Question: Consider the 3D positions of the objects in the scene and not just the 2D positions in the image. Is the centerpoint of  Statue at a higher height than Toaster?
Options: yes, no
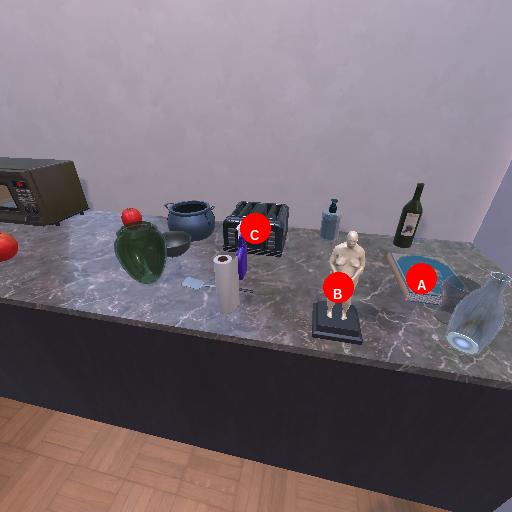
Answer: yes